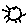
Label: sun